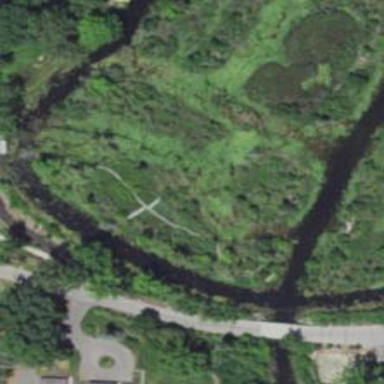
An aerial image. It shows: Board bridge over path.